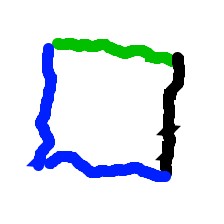
Shape: square